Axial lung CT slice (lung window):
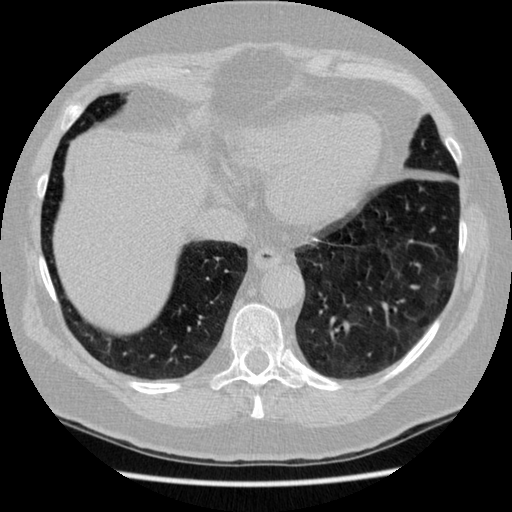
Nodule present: no